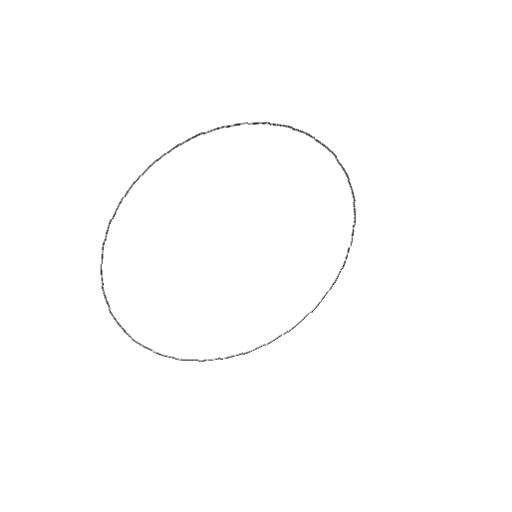
Crossing number: 0